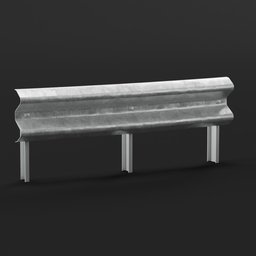
Label: architecture